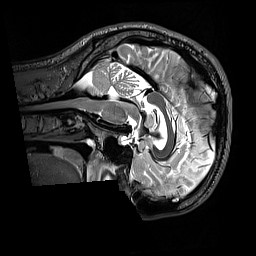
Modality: T2w
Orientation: sagittal
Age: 26
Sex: male
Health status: healthy
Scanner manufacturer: siemens
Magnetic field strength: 3 T
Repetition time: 3.2 s
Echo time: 0.568 s